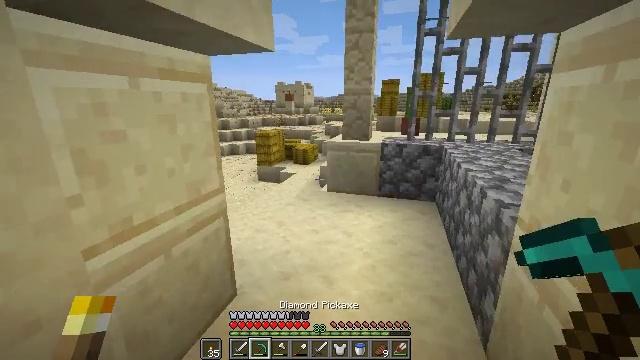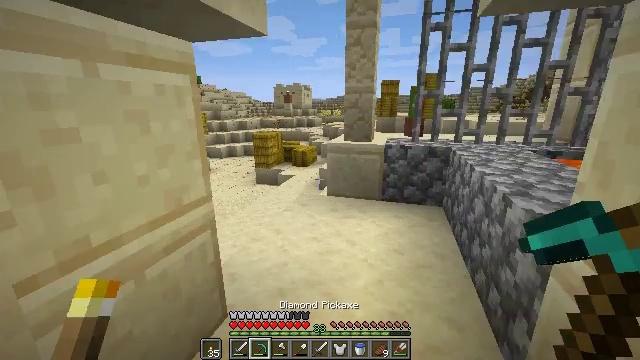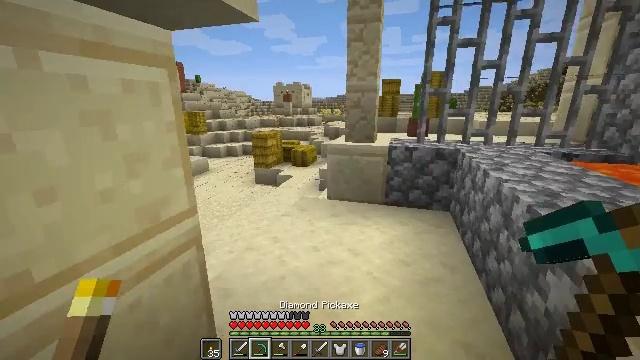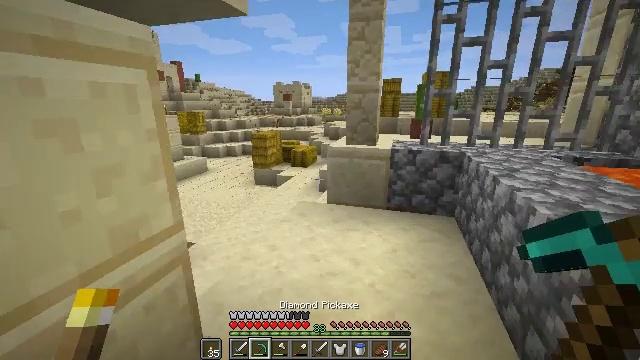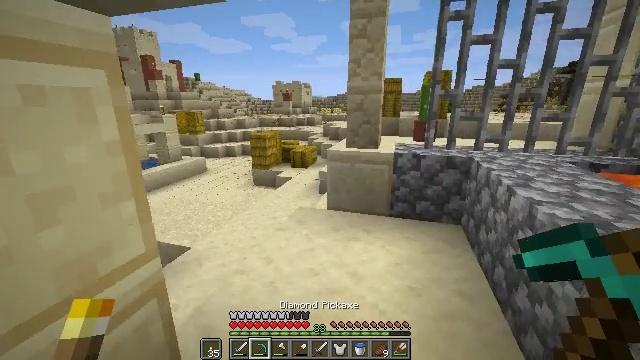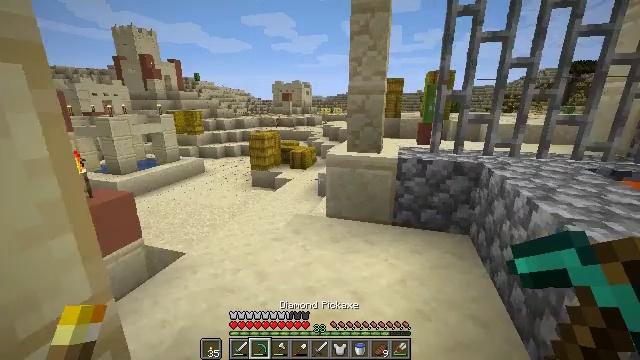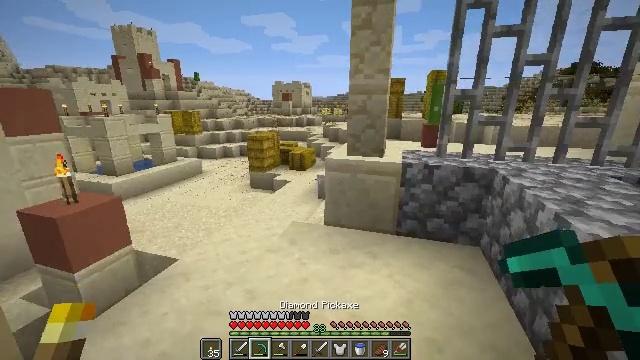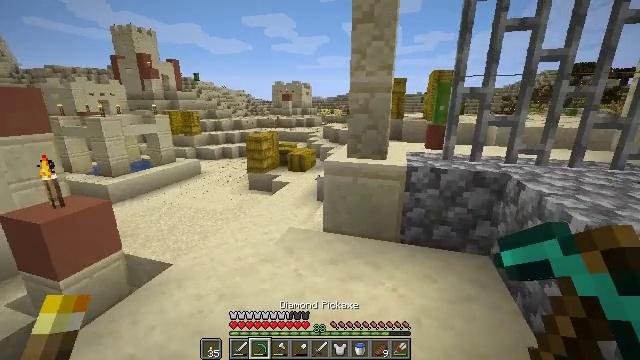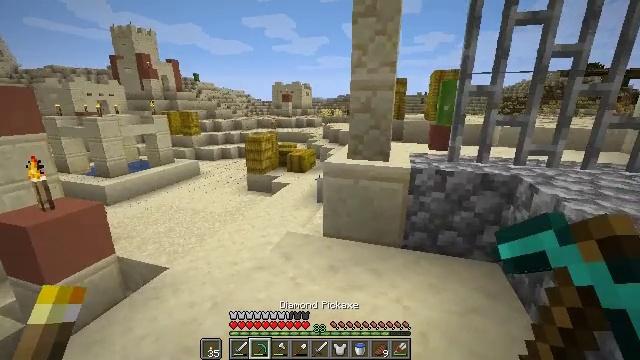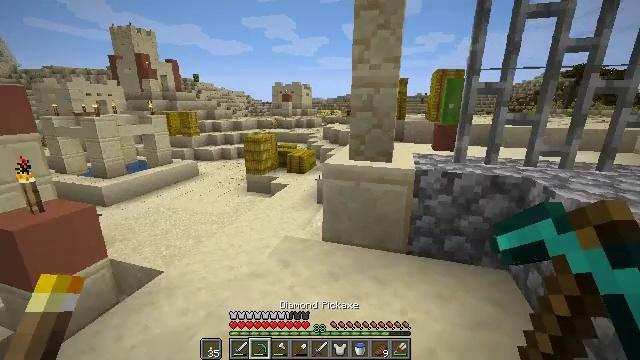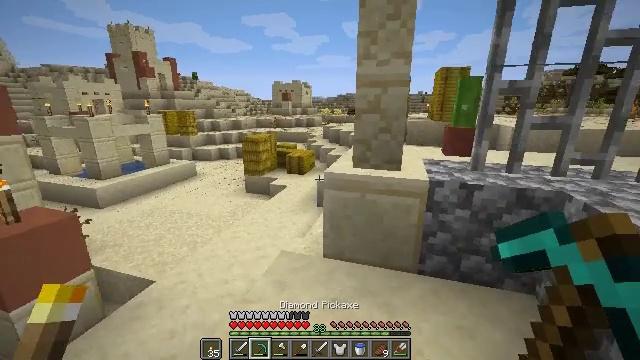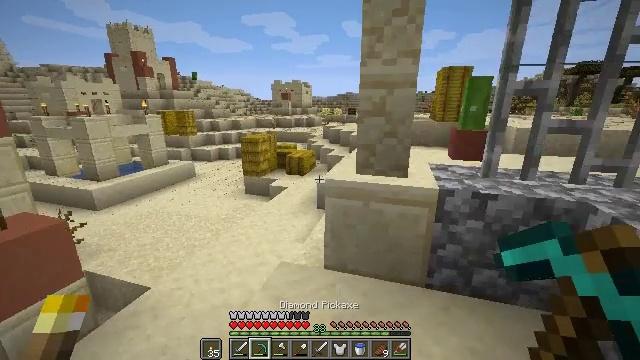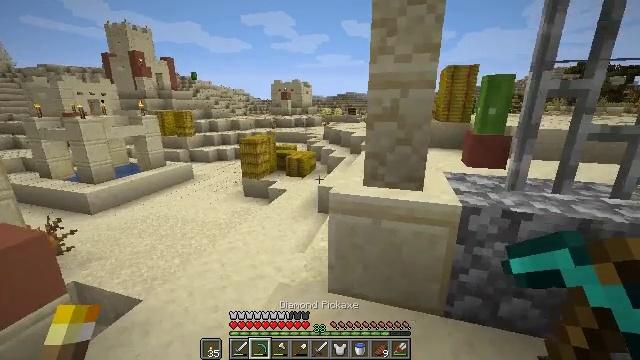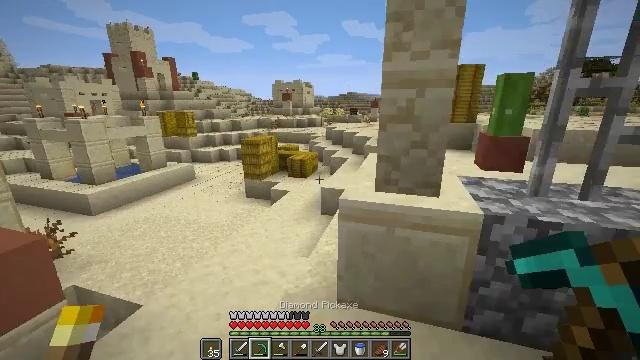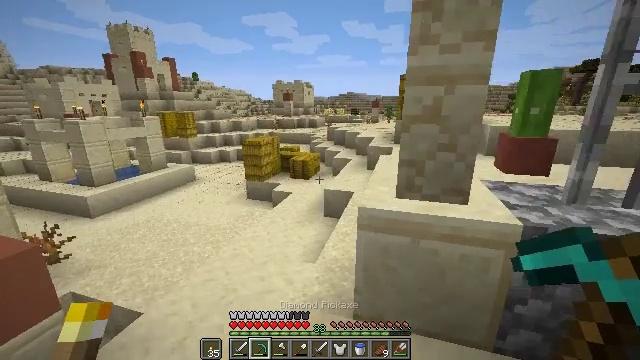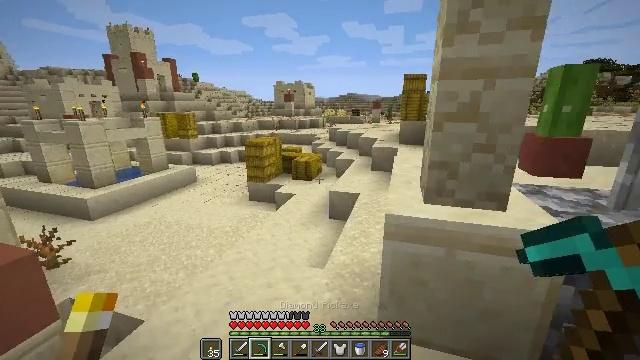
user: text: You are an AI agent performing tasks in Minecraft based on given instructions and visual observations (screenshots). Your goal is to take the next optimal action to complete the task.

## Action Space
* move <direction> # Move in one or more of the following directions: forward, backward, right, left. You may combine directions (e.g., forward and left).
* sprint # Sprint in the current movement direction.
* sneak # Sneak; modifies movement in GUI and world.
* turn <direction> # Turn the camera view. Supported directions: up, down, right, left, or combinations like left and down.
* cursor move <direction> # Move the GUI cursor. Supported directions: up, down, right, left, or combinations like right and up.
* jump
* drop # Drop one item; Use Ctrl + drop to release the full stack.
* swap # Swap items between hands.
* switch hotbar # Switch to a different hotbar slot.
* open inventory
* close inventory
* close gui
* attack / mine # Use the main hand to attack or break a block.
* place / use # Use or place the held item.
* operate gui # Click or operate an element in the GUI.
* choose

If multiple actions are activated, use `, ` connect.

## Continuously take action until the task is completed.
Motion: motion action
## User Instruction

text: Break the hay block to collect it.
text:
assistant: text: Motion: move forward
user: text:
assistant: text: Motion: move forward
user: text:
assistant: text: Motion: move forward
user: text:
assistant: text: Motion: move forward
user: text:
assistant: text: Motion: move forward
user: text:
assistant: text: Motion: move forward
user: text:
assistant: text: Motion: move forward
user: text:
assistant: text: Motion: move forward
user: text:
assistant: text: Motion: move forward
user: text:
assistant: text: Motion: move forward
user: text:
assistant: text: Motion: move forward
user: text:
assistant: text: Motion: move forward
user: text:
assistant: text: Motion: move forward and move left
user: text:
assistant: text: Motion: move forward and move left
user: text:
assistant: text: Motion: move forward and move left
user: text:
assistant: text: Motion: move forward and move left
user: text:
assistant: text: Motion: move forward
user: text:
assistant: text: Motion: move forward
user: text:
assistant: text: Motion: move forward
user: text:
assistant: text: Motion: move forward
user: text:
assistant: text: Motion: move forward
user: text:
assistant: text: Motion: move forward
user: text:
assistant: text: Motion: move forward
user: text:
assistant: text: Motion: move forward
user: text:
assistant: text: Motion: move forward
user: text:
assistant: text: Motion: move forward
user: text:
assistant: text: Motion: move forward
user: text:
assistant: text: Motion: move forward
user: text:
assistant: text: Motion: move forward
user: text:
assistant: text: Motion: move forward